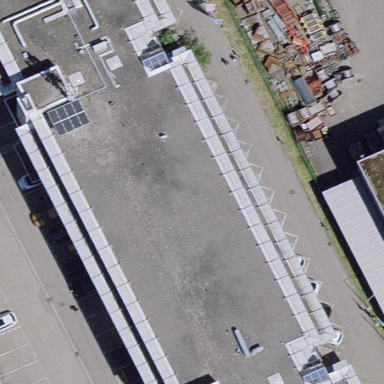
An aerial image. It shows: Office building.